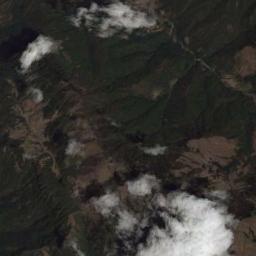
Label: cloud